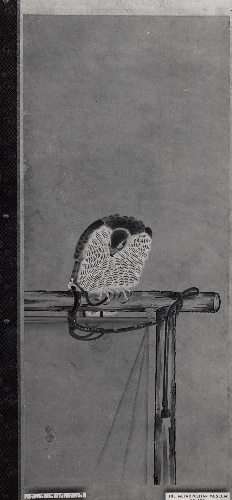
Artist: Soga Chokuan
Artist bio: Japanese, active ca. 1596–1615
Date: probably 19th century
Object type: Screen
Classification: Paintings
Medium: Six-panel folding screen; ink and color on paper
Culture: Japan
Period: Edo (1615–1868)–Meji period (1868–1912
Dimensions: Image (each panel): 50 1/4 × 21 3/8 in. (127.6 × 54.3 cm)
Department: Asian Art
Credit line: Charles Stewart Smith Collection, Gift of Mrs. Charles Stewart Smith, Charles Stewart Smith Jr., and Howard Caswell Smith, in memory of Charles Stewart Smith, 1914
Accession year: 1914
Repository: Metropolitan Museum of Art, New York, NY
Tags: Hawks